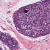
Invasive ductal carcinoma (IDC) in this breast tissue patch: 0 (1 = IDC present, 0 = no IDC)